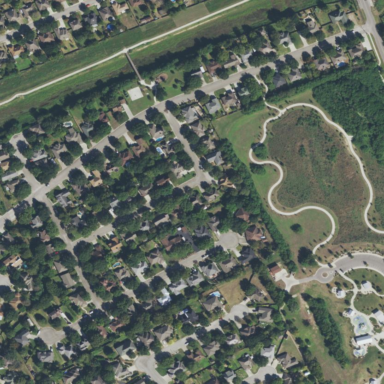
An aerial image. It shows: Residential area within subdivision.